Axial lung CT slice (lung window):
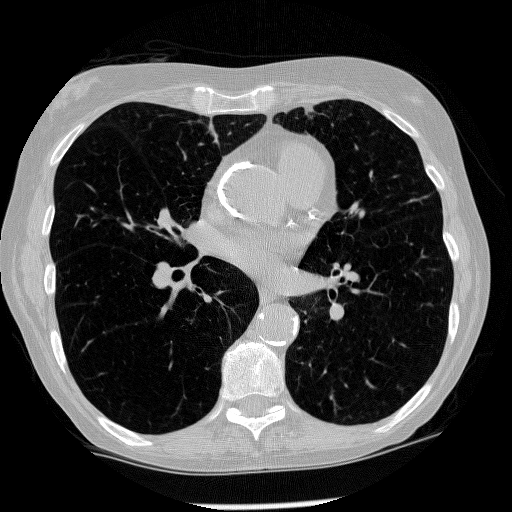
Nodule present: no